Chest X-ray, AP view. Patient: 50 years old, sex M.
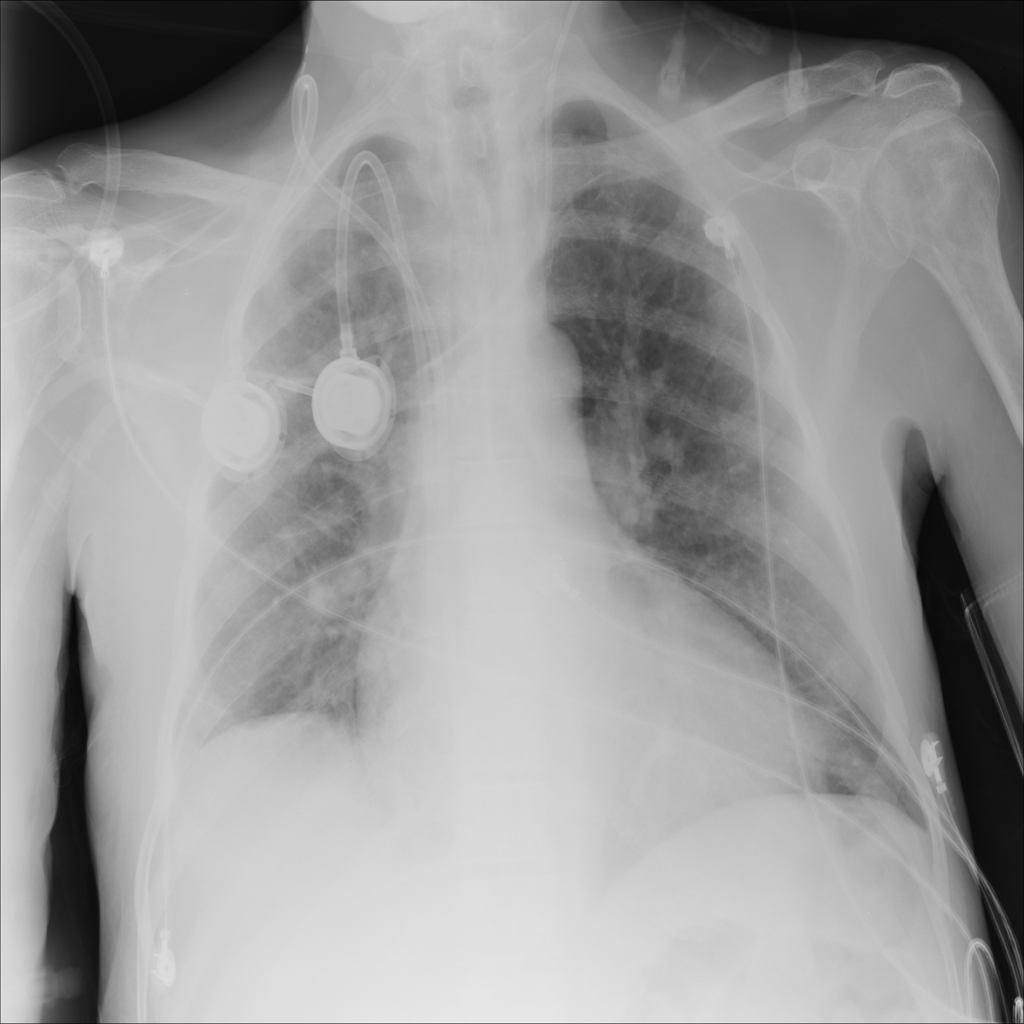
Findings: No Finding